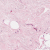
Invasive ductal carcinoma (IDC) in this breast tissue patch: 0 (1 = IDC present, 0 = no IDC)